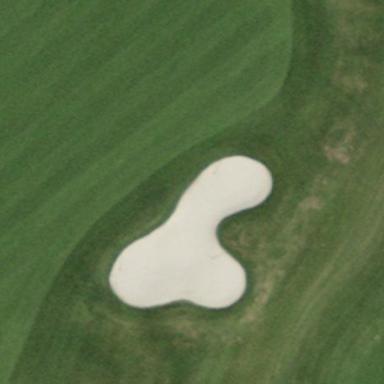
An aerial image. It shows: Sand bunker on golf course.